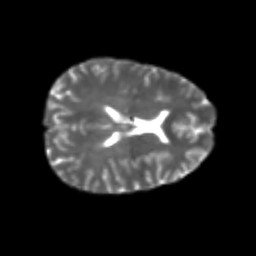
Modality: T2w
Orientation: axial
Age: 22
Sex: female
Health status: healthy
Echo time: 0.074 s